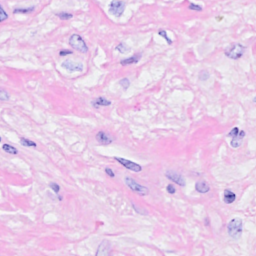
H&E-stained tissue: Breast